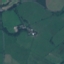
Land use / land cover: Pasture